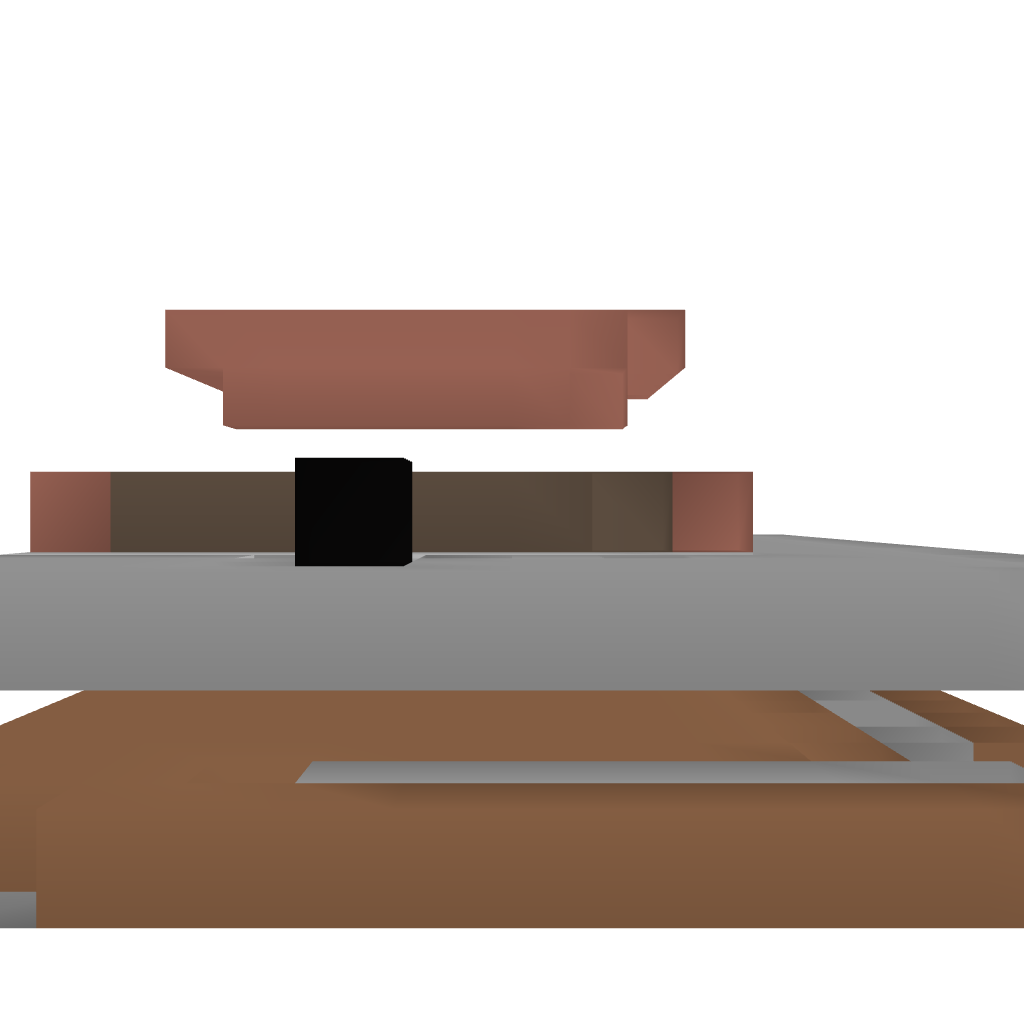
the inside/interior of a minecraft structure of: Wheat farm